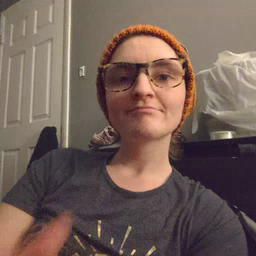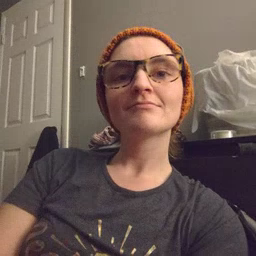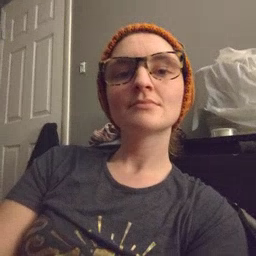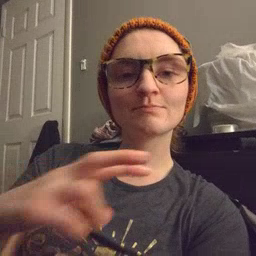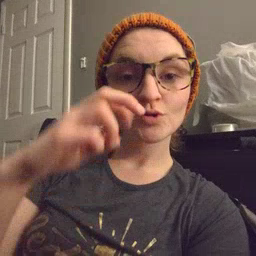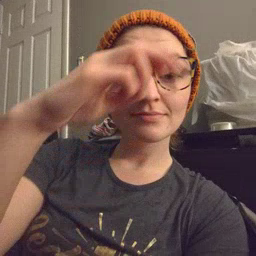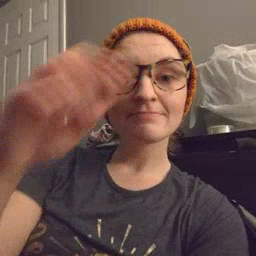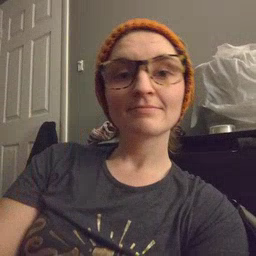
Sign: stairs